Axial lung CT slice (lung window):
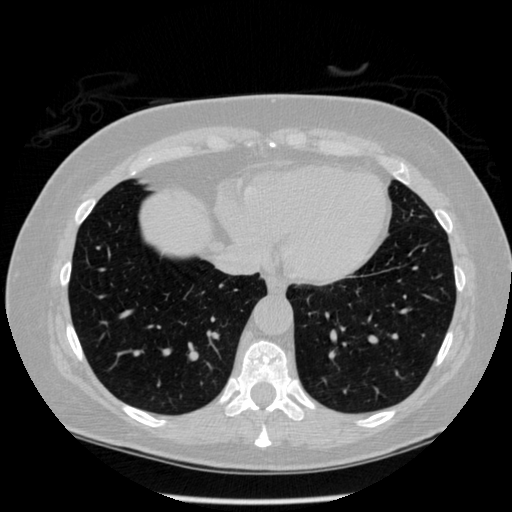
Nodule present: no